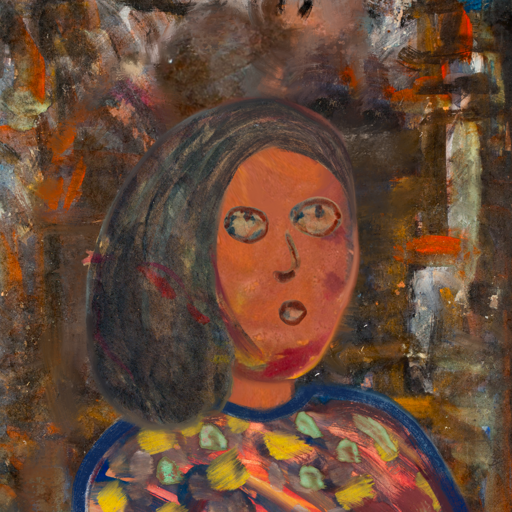
Background: GypsyQueen, Head And Neck Side: Mother_And_Son_Son, Face Side: Orphan, Bust: Mother_And_Son_Mother, Hair Side: Gypsy_Mother, Head Accessory: Blank, Second Necklace: Blank, Necklace: Blank, Baby: Blank